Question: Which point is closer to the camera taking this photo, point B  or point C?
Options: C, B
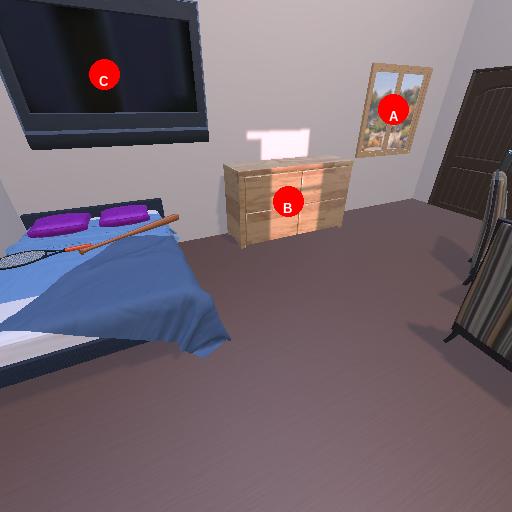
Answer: C